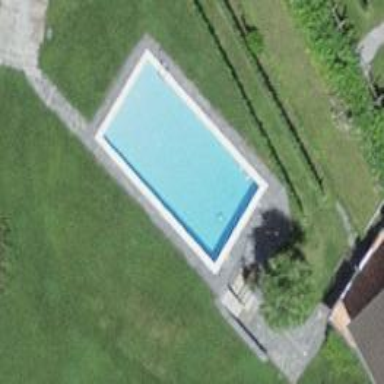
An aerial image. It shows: Swimming pool located in leisure land.